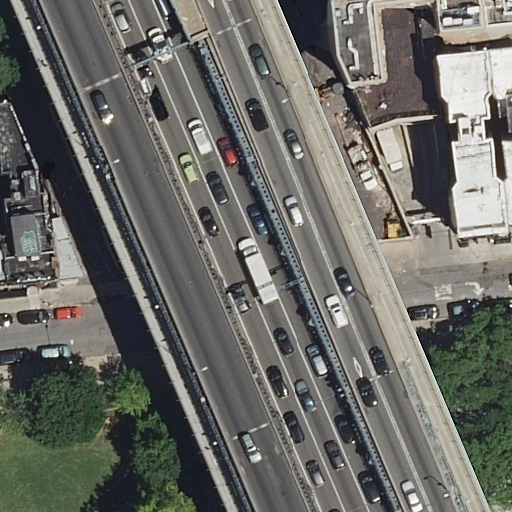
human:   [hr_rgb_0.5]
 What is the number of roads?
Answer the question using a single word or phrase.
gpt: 8

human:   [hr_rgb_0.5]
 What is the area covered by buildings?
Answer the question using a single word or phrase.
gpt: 1837m2

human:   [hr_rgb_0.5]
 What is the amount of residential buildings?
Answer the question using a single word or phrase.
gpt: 6

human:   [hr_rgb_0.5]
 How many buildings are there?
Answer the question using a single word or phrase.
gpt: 6

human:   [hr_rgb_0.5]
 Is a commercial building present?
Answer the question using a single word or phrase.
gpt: no

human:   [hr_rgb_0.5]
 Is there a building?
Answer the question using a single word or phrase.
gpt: yes

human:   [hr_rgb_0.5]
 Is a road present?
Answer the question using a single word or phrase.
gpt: yes

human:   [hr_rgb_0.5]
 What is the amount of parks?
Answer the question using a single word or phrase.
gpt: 2

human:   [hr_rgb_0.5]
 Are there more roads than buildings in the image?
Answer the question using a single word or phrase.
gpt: yes

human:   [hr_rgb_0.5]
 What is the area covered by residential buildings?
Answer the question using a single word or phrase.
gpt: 1837m2

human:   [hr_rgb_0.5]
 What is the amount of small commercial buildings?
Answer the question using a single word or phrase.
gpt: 0

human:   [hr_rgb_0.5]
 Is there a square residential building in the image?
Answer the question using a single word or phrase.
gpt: no

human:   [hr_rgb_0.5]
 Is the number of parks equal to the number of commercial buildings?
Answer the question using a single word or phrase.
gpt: no

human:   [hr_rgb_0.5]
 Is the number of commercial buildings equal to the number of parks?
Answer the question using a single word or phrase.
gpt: no

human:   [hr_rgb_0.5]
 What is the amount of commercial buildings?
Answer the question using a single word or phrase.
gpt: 0

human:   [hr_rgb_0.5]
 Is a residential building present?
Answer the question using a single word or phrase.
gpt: yes

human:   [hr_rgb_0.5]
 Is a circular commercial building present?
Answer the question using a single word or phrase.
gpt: no

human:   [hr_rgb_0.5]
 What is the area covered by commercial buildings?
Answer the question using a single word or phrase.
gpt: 0m2

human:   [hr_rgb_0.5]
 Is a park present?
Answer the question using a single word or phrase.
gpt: yes

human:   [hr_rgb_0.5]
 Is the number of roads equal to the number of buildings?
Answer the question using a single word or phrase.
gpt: no

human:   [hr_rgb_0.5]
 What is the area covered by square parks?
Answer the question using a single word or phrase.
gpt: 0m2

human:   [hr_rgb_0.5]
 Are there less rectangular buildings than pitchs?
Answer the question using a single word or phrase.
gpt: no

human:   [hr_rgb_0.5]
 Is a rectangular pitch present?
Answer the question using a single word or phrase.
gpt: yes

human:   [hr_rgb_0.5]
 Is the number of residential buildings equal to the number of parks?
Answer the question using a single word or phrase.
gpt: no

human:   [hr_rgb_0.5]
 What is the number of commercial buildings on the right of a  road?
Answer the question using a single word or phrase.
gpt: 0

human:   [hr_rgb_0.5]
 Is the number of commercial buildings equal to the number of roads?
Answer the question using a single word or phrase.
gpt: no

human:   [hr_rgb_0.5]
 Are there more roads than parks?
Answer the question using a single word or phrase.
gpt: yes

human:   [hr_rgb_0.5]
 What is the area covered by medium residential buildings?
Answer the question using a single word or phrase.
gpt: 832m2

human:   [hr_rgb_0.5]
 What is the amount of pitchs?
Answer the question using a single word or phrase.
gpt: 1

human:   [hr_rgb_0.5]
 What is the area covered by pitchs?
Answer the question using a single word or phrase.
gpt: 820m2

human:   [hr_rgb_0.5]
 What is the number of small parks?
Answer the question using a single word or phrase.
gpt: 0

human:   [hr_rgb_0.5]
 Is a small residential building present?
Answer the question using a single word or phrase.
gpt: yes

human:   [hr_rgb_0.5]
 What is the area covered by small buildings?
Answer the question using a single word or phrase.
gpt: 40m2

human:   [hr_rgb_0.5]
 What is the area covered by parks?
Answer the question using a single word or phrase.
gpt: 1760m2

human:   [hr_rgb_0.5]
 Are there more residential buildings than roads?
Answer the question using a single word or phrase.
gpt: no

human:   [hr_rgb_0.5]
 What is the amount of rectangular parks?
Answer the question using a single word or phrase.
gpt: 2

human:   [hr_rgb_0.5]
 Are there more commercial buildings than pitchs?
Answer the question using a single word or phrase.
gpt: no

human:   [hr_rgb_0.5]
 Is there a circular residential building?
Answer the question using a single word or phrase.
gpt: no

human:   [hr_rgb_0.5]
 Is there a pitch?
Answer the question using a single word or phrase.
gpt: yes

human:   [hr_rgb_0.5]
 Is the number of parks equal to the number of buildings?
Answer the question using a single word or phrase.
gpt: no

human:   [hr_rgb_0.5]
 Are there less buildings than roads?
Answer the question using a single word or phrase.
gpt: yes

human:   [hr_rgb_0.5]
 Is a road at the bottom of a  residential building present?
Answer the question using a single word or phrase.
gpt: yes

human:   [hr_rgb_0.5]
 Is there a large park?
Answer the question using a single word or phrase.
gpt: yes

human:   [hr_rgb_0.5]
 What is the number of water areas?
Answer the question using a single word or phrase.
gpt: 0

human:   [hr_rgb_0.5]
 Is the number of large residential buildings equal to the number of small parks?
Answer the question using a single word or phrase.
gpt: no

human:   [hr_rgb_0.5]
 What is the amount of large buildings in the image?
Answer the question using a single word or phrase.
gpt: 1

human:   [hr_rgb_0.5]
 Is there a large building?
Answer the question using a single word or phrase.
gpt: yes

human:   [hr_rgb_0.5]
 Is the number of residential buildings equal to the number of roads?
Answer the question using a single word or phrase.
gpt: no

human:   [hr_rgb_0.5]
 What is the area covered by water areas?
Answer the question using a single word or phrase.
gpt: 0m2

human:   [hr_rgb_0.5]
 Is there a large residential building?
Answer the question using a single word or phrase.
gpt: yes

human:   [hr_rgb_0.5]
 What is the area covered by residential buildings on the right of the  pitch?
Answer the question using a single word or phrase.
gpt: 1837m2

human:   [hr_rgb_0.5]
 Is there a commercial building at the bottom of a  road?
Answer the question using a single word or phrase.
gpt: no

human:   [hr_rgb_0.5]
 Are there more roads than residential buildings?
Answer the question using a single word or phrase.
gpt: yes

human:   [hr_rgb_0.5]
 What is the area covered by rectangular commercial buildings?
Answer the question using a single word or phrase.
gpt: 0m2

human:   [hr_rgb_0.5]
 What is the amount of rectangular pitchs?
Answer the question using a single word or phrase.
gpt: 1

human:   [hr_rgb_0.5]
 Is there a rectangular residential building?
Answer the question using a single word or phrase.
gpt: yes

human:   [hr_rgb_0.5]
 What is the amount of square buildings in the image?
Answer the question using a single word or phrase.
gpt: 0

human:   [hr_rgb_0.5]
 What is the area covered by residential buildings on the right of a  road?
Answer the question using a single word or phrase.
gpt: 1526m2

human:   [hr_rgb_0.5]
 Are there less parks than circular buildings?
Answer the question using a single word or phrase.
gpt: no

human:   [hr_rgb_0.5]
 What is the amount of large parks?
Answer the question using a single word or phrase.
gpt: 1

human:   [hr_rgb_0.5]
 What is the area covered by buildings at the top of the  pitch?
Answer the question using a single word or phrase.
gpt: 1837m2

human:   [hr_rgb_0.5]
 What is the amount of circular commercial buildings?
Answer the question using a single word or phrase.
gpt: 0

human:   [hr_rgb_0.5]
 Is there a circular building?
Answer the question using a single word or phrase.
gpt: no

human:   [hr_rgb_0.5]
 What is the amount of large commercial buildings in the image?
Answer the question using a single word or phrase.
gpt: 0